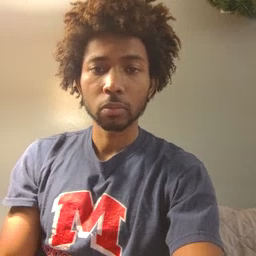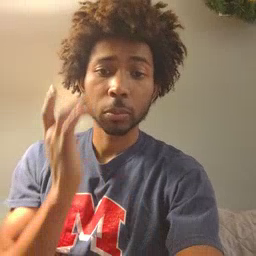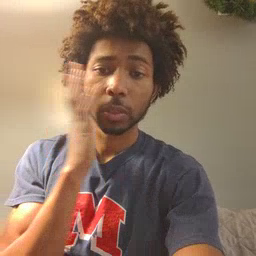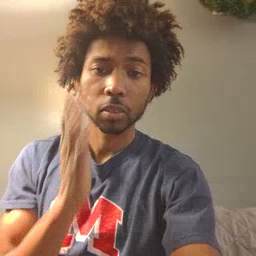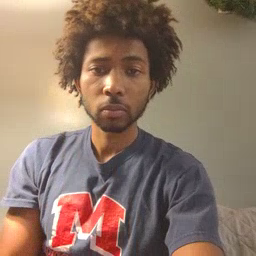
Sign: bee